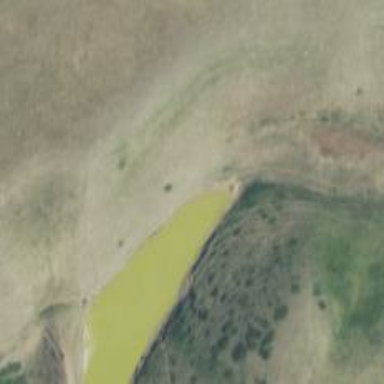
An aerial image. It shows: Reservoir area.